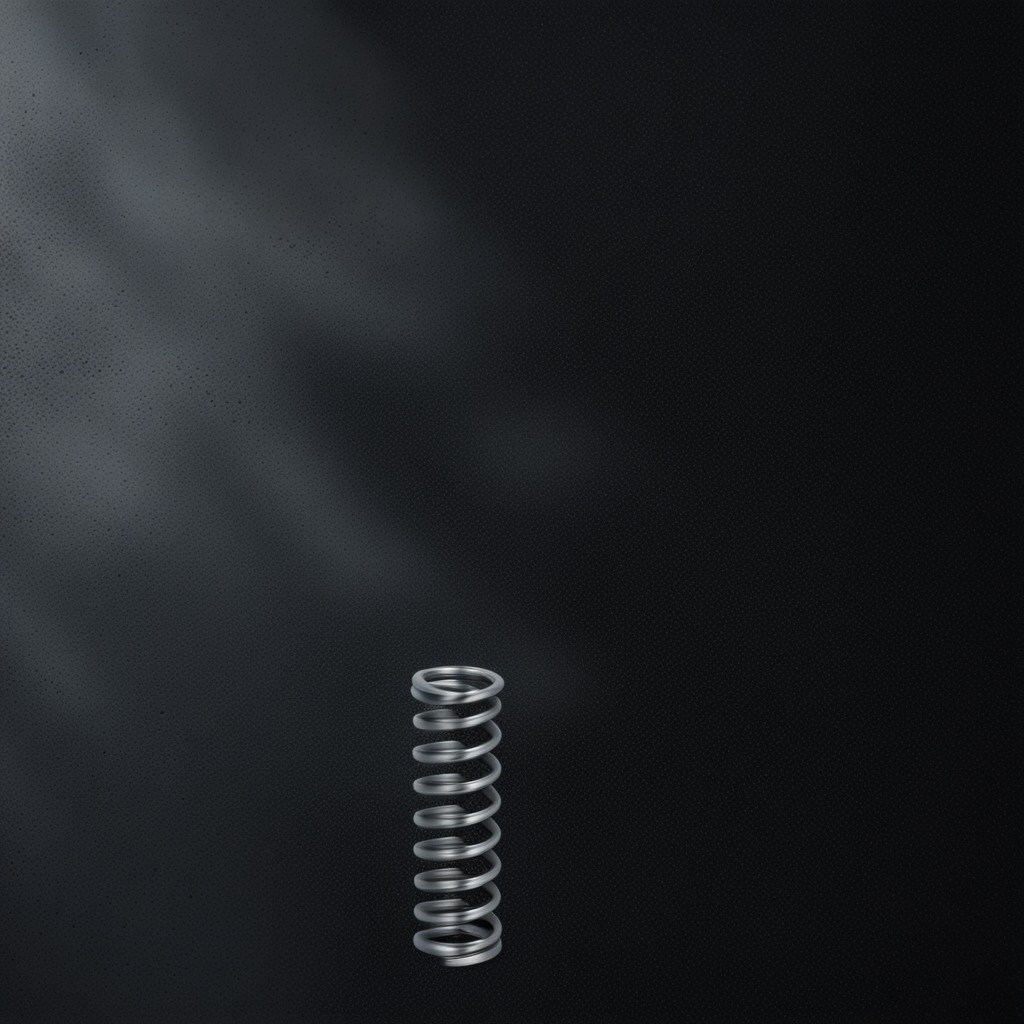
A coiled metal spring lies on a clean granite tabletop covered with a black rubber mat inside a workshop at night dim ambient light soft shadows worn but beneath the mat